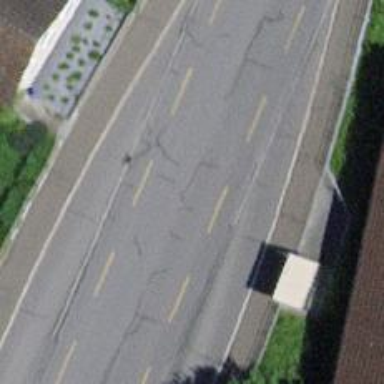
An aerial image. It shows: Marked crossing with pedestrian island.